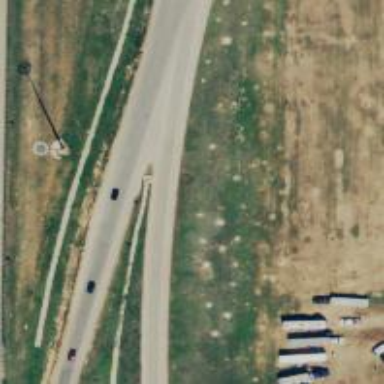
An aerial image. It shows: Secondary road with frontage road.